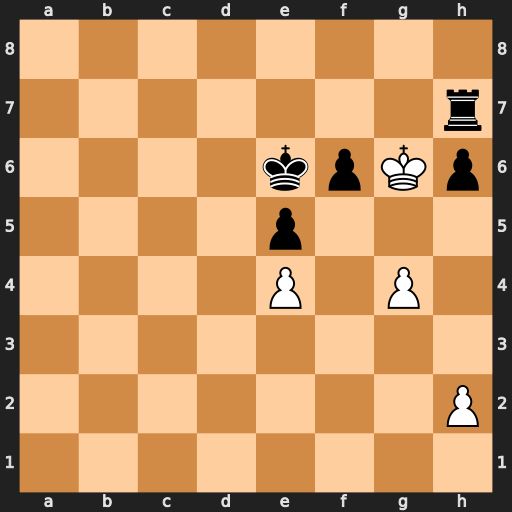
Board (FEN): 8/7r/4kpKp/4p3/4P1P1/8/7P/8
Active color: w
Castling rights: -
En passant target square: -
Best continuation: Kxh7 h5 g5